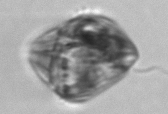
Label: Gyrodinium